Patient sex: M
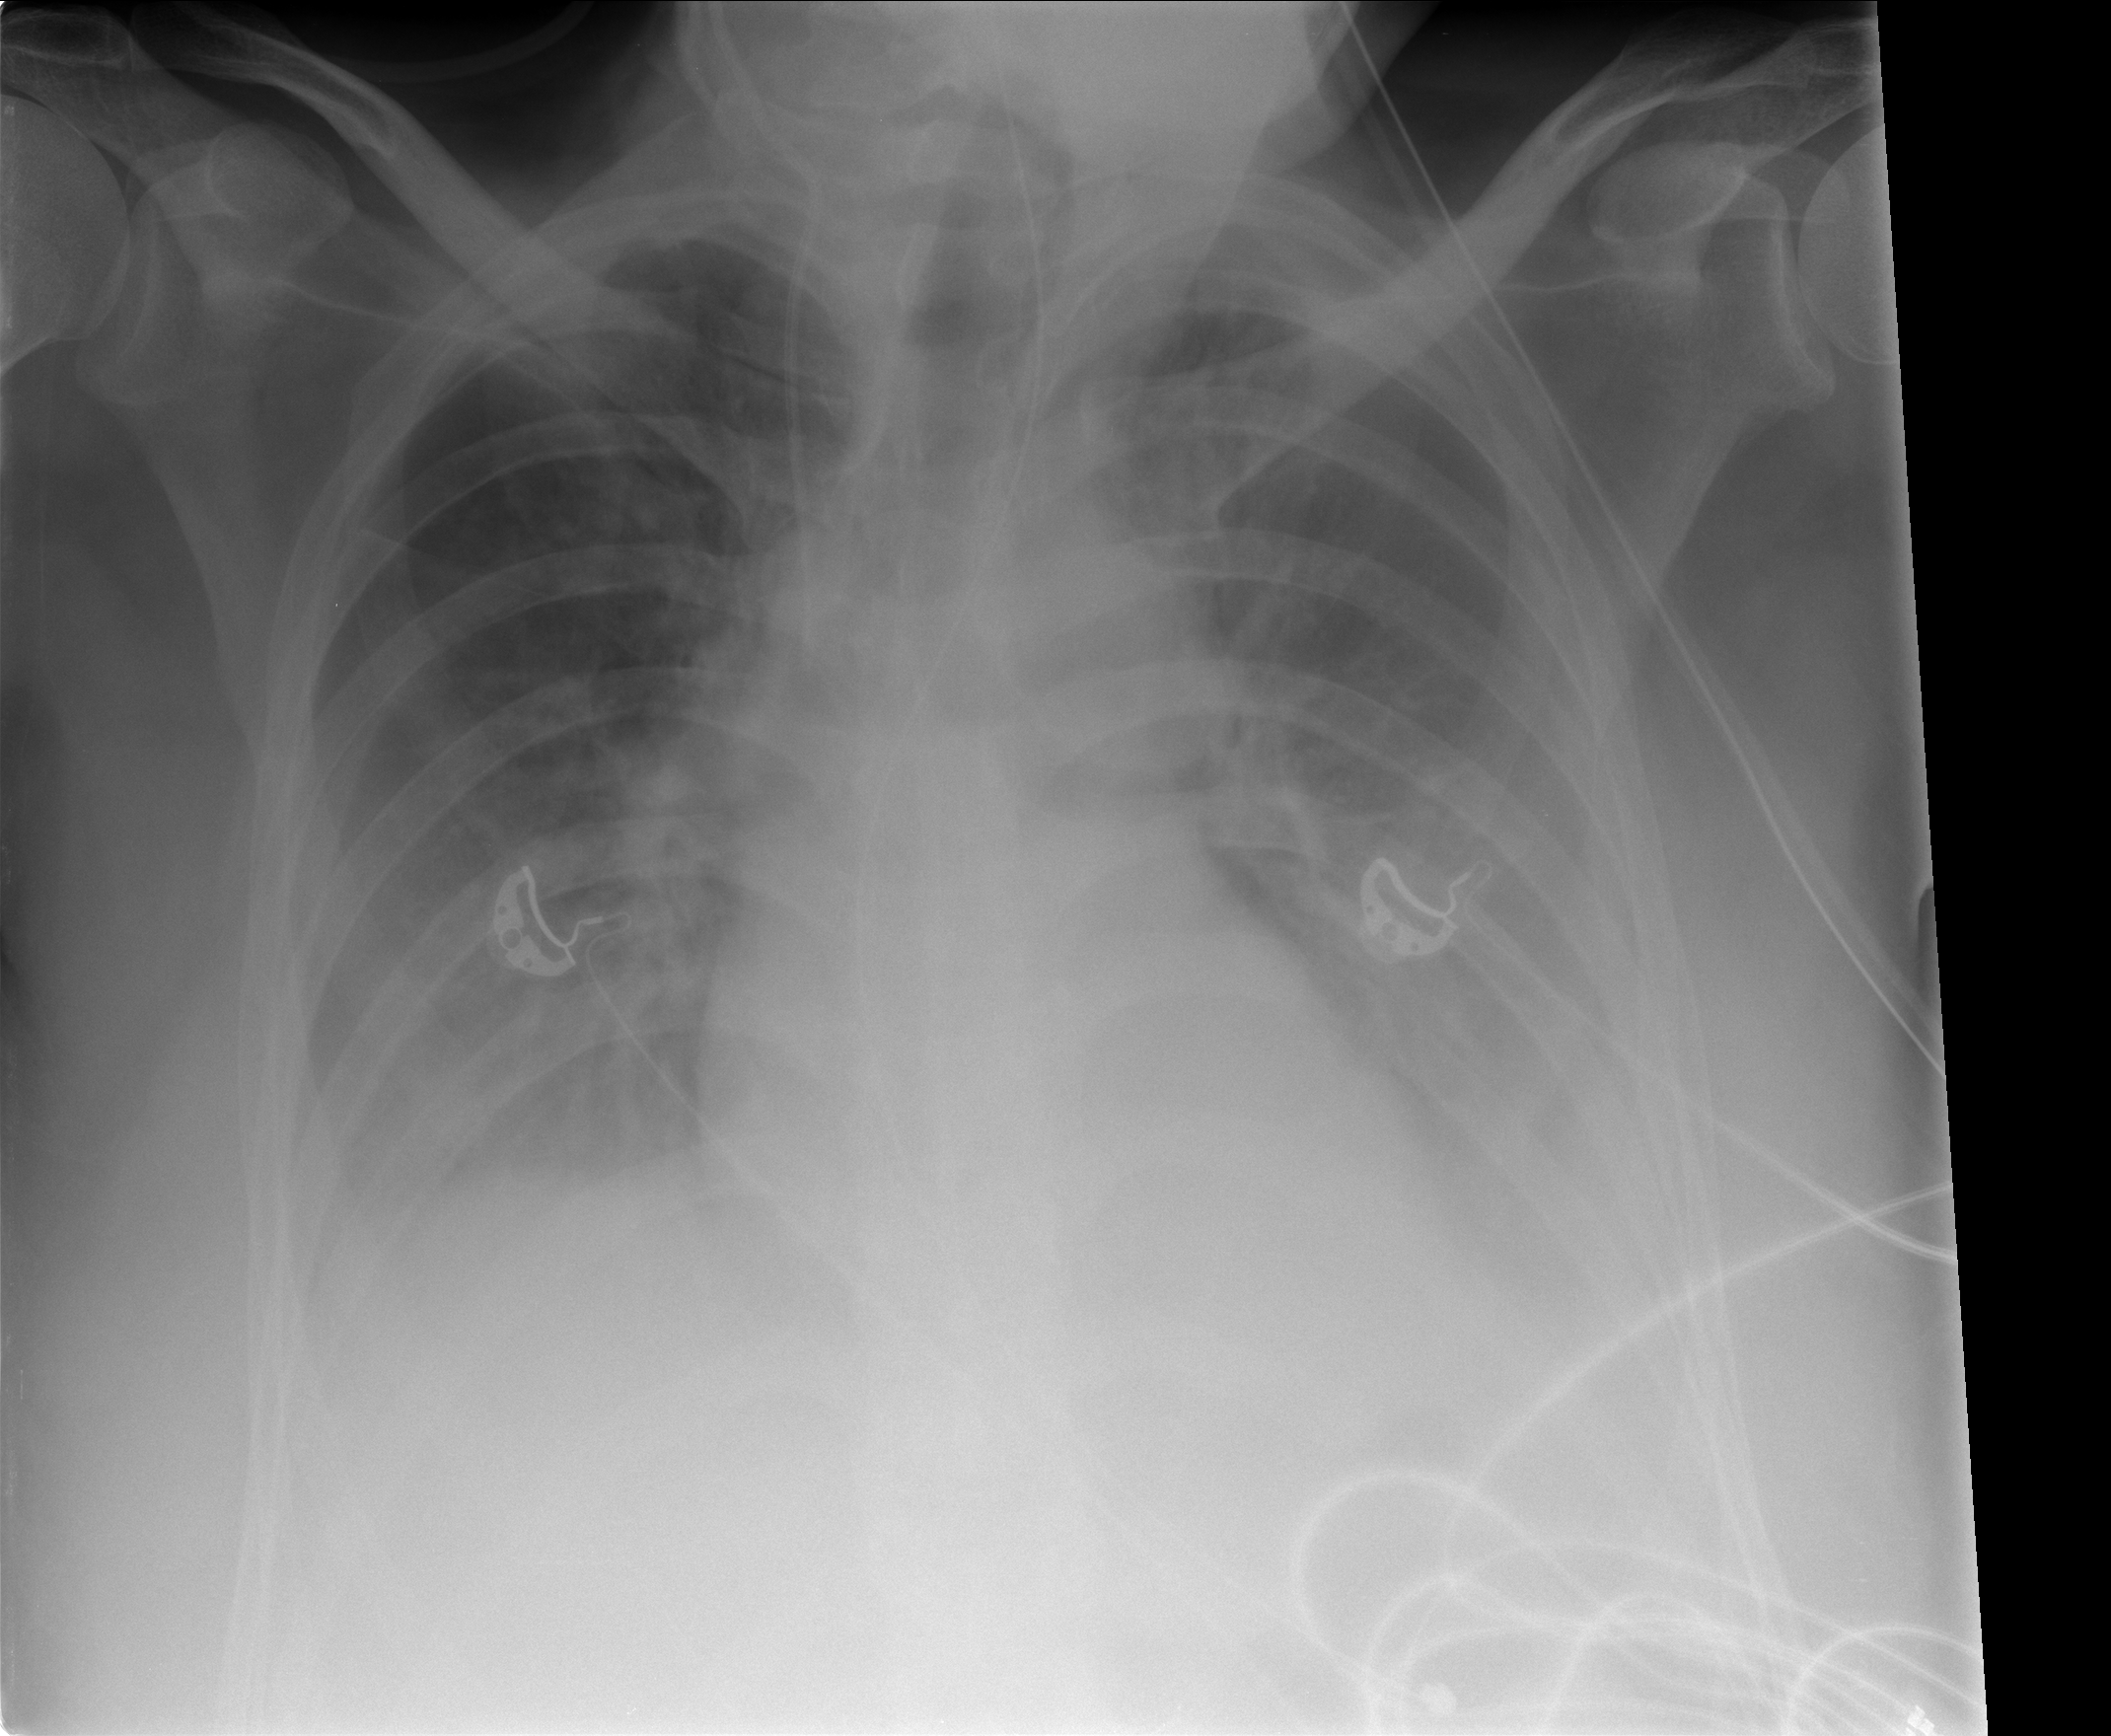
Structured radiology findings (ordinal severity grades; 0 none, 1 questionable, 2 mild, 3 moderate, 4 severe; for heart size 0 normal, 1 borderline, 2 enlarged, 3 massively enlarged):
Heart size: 0
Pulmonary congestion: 2
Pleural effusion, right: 2
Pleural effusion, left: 3
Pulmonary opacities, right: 2
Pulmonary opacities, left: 2
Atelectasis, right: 2
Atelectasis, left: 2